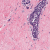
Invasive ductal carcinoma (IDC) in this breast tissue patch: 0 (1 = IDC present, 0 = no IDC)